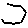
Label: hexagon